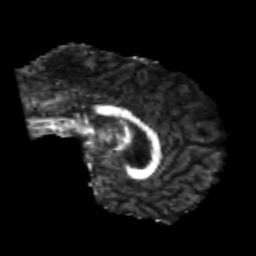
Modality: FA
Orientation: sagittal
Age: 21
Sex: male
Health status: healthy
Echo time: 0.074 s